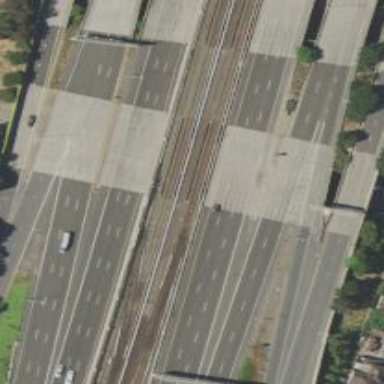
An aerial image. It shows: Railway bridge with electrified lines.